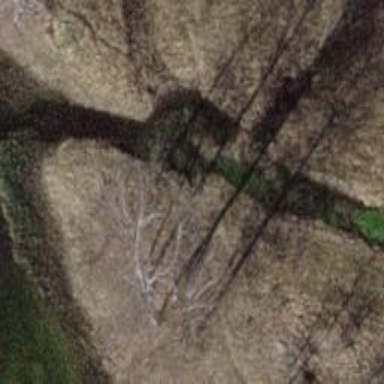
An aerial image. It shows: Grassy path crossing bridge.